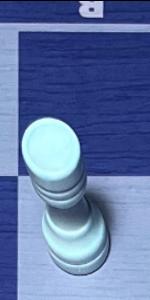
Label: Rook_White